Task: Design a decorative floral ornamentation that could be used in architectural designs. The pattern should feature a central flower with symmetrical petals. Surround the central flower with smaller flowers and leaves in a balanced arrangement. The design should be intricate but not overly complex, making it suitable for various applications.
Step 1413:
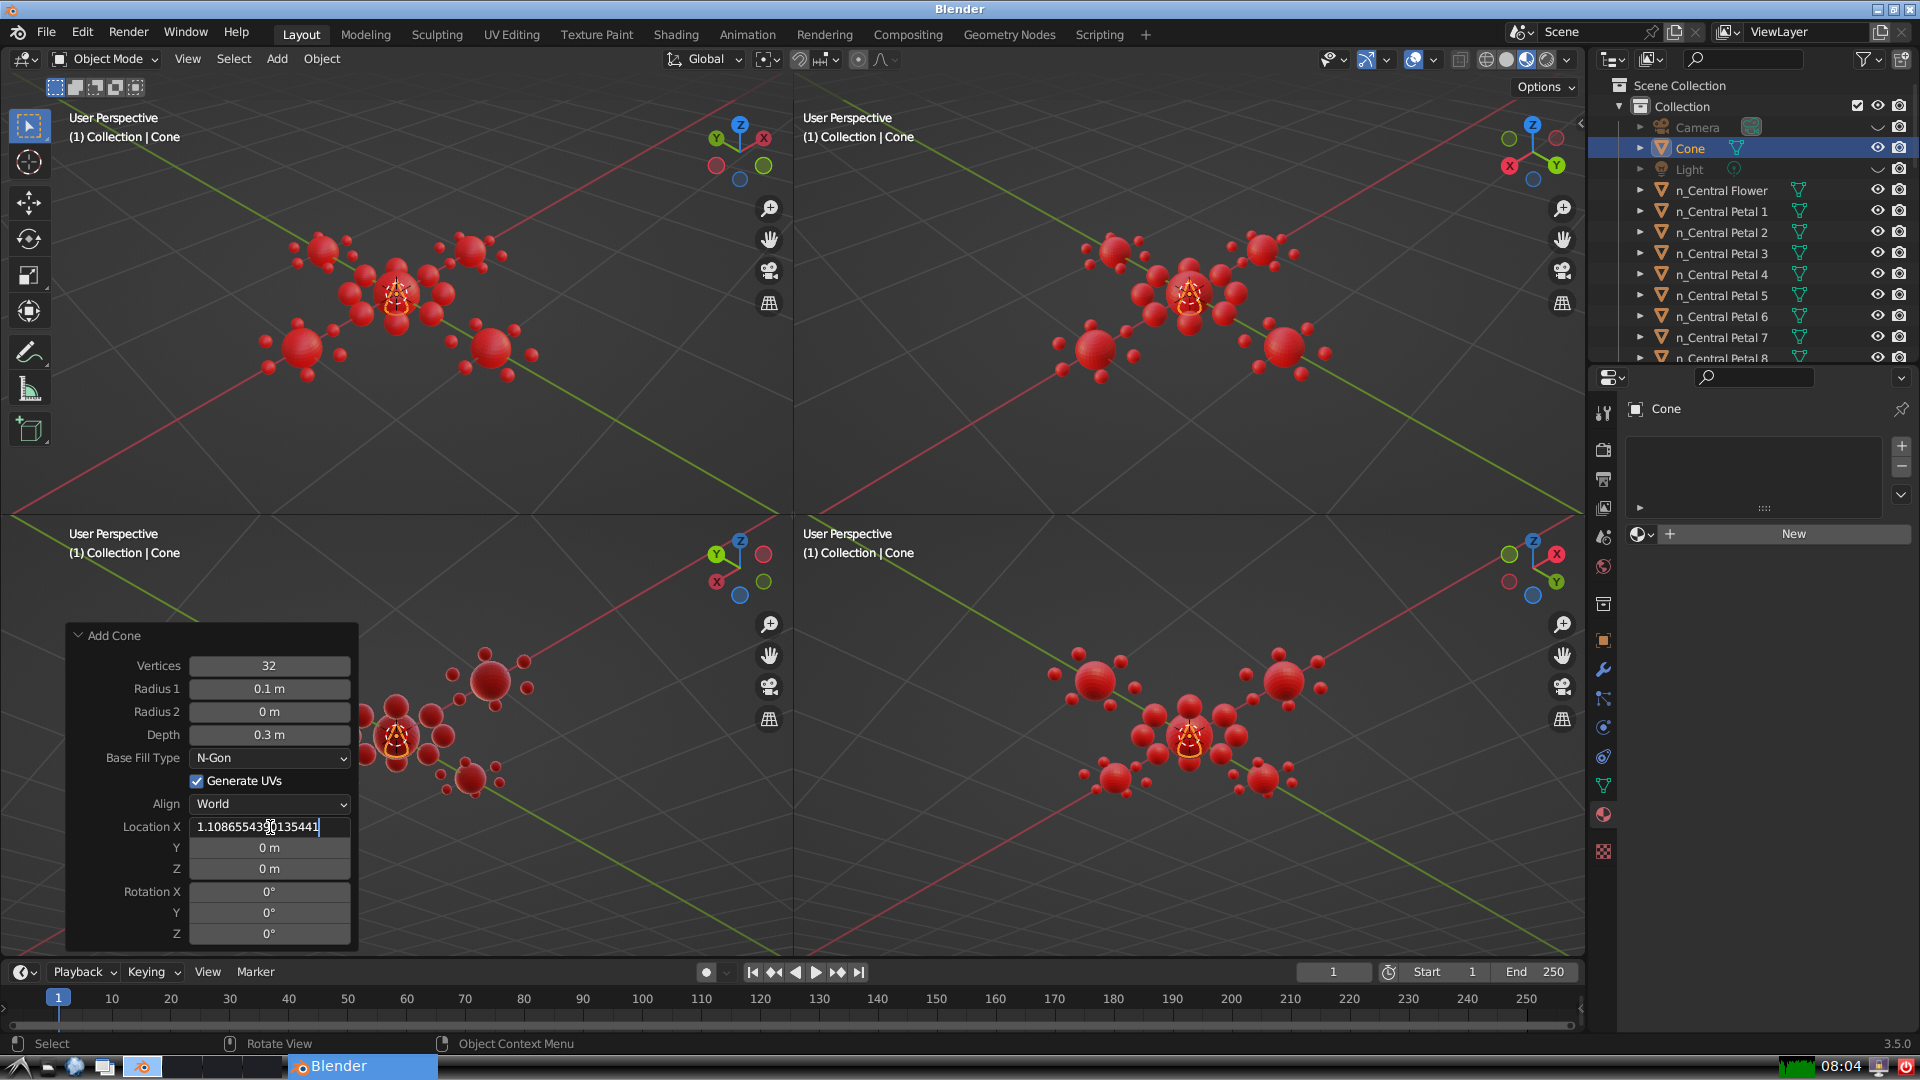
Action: {"key_press": ['Return']}